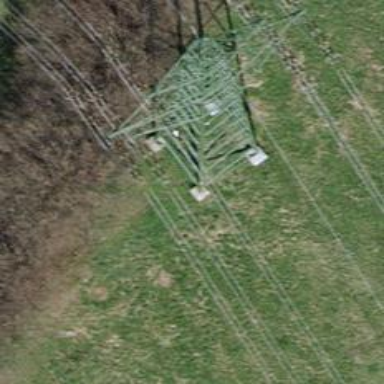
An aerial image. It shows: Power tower.